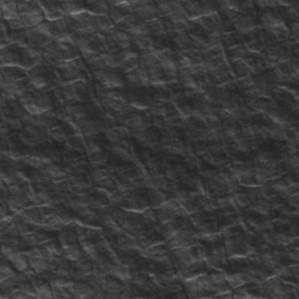
Label: frost